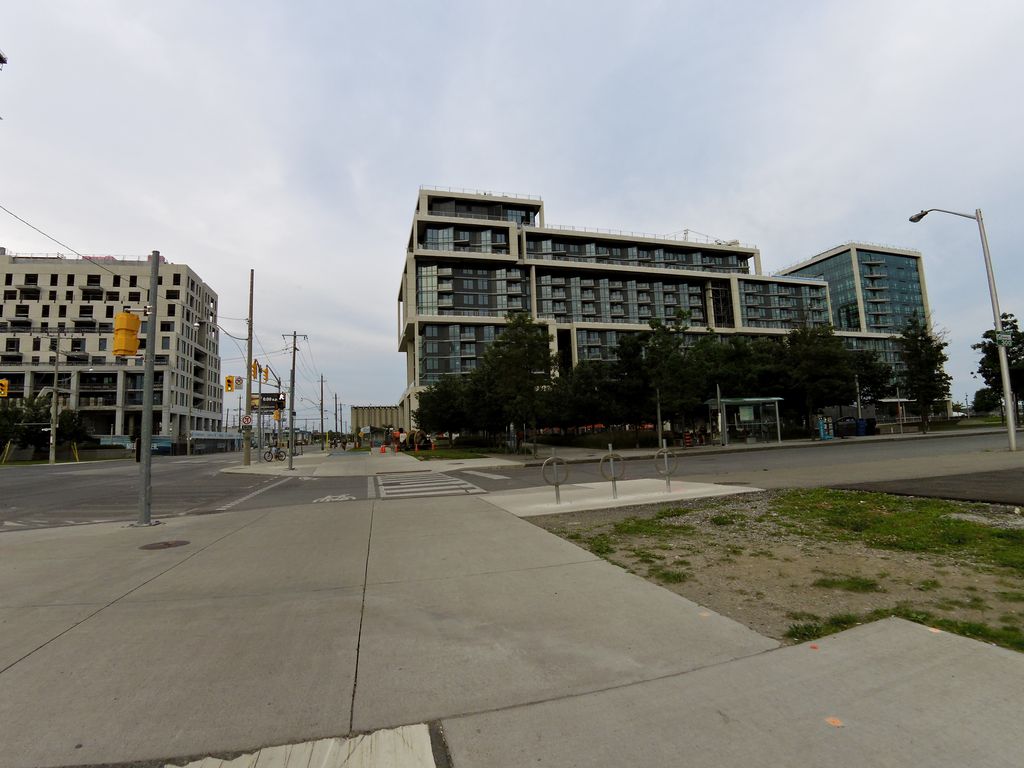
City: toronto